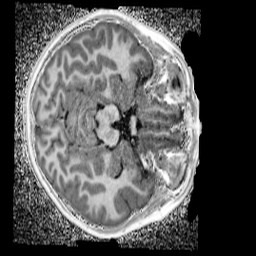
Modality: UNIT1_denoised
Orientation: axial
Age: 11
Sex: male
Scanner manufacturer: siemens
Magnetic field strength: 3 T
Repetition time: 4 s
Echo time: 0.00299 s